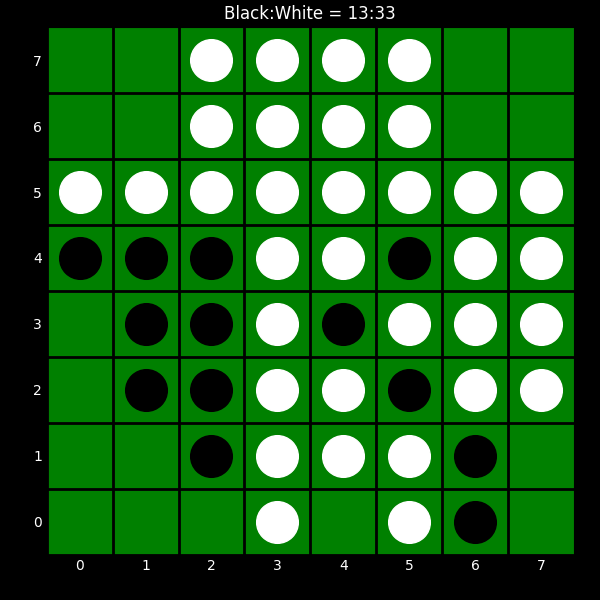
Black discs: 13
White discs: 33